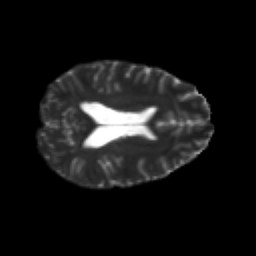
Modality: T2w
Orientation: axial
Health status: healthy
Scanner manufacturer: philips
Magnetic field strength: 3 T
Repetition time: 6.964 s
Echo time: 0.092 s